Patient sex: M
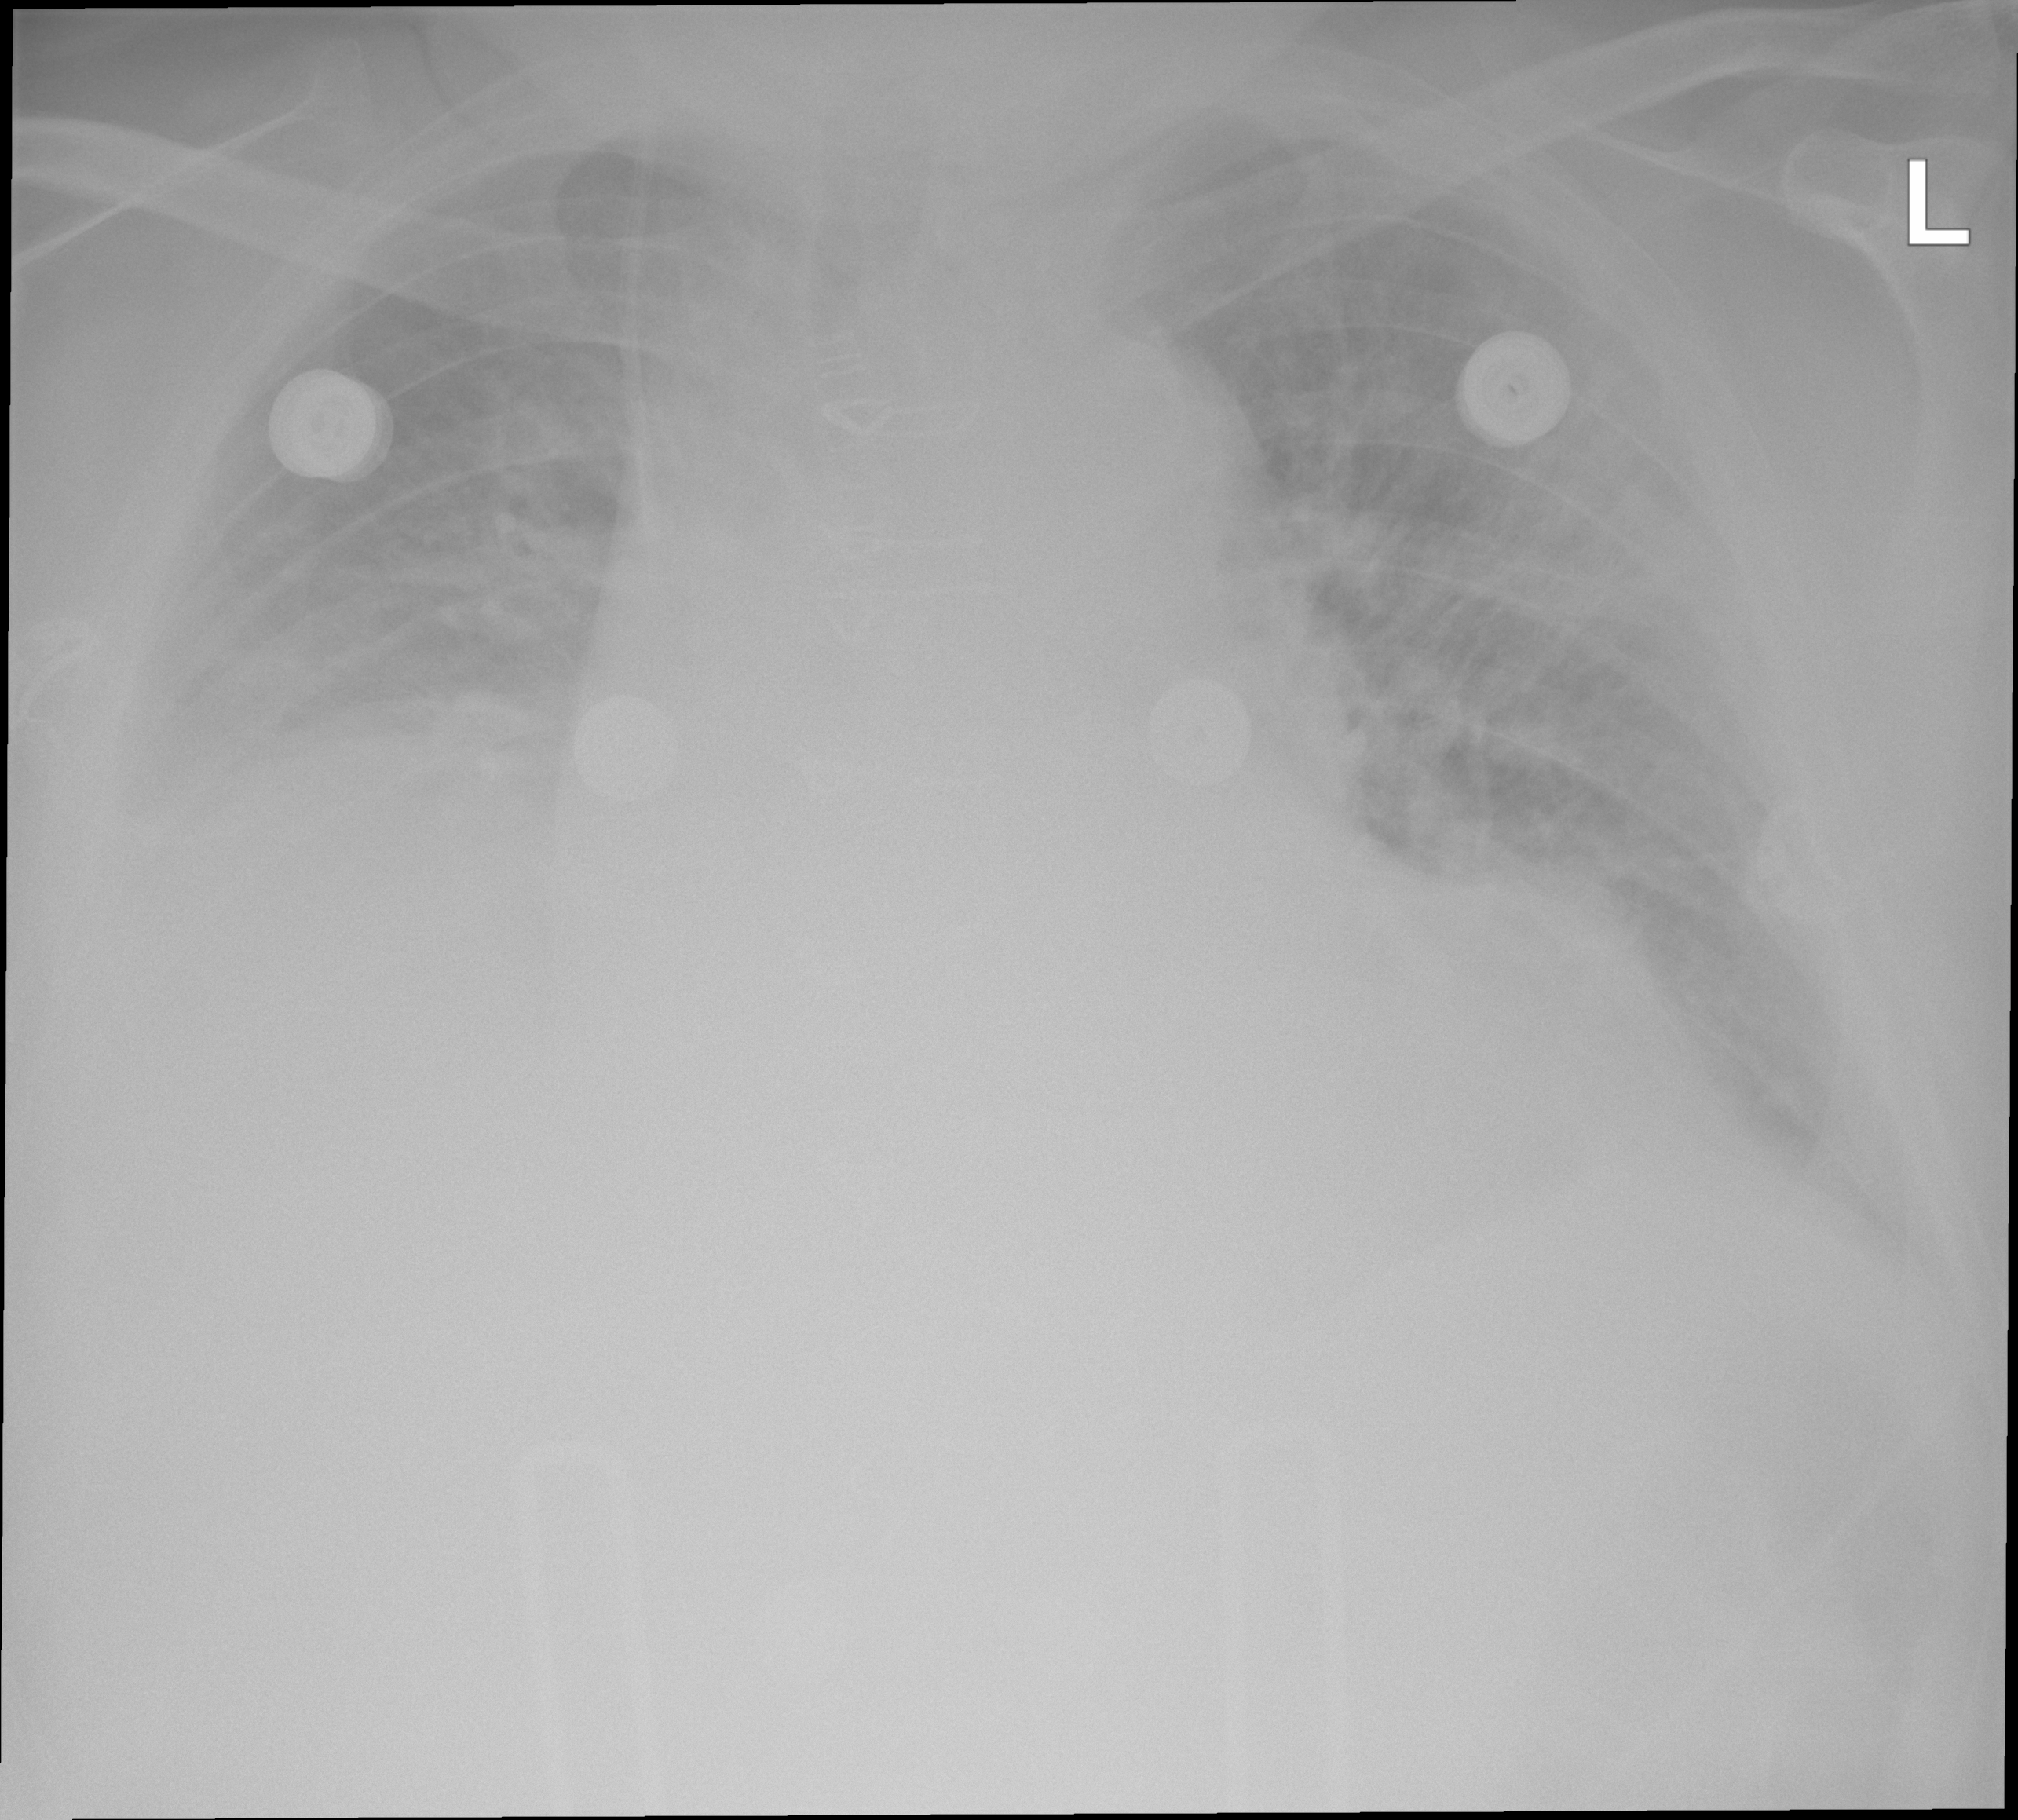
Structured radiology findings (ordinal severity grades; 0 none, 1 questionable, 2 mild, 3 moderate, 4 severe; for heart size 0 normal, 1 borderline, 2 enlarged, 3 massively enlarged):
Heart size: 2
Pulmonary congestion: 2
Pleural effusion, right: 2
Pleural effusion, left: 0
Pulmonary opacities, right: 2
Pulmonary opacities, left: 2
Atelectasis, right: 2
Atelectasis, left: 2